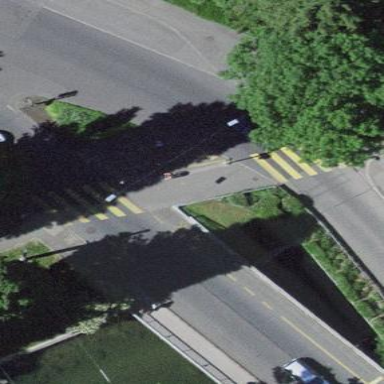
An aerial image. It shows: Bridge that is man-made.